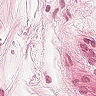
Metastatic tissue present: no